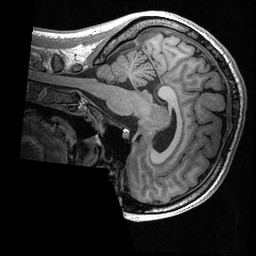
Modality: T1w
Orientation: sagittal
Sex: female
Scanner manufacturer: ge
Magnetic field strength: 3 T
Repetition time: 0.0064 s
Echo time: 0.00281 s